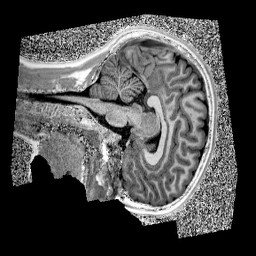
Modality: UNIT1
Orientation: sagittal
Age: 9
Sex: male
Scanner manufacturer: siemens
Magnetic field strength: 3 T
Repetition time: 4 s
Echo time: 0.00299 s